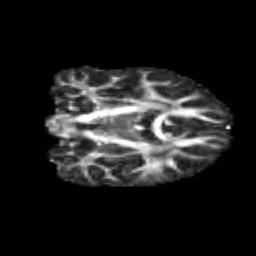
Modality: FA
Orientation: coronal
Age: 12
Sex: female
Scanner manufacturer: siemens
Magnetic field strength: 3 T
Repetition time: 3.8 s
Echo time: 0.07 s